Chest X-ray:
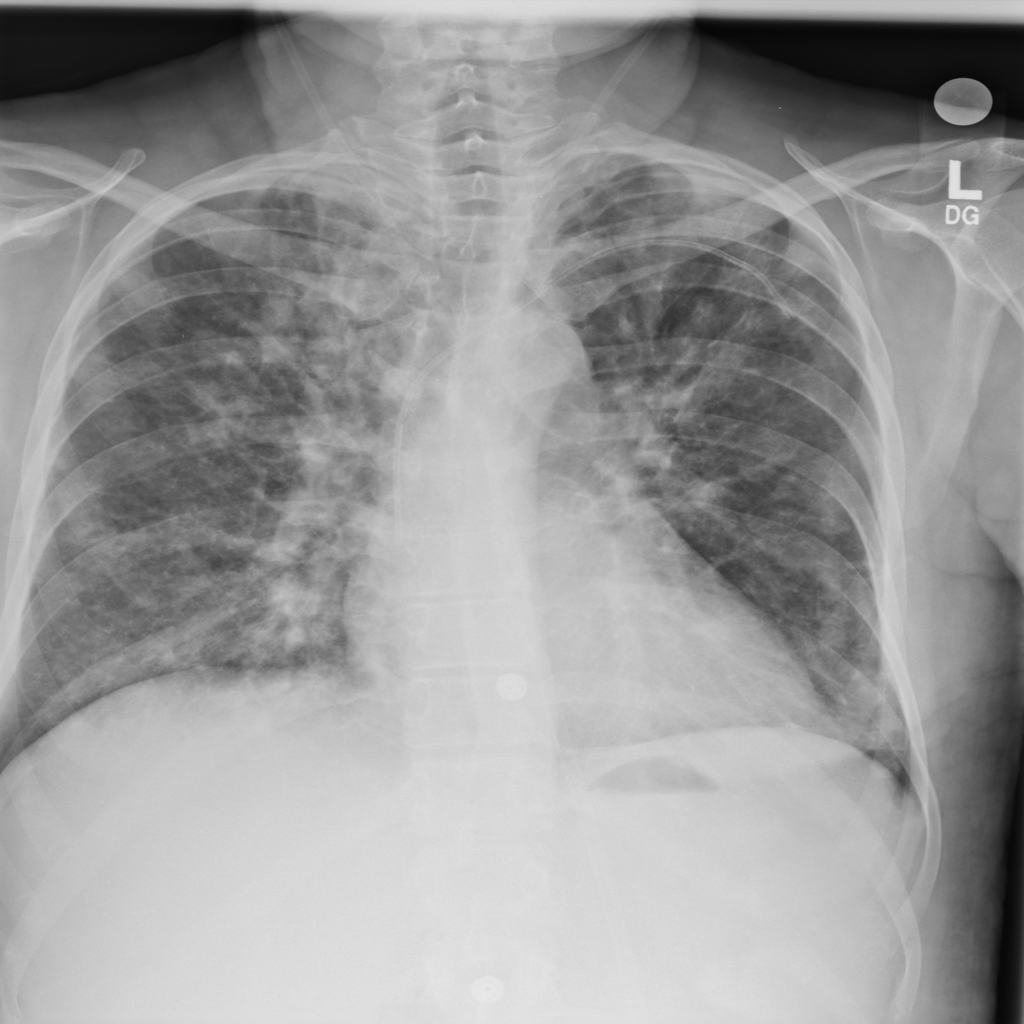
Findings: Consolidation, Nodule, Atelectasis
No abnormal finding: no